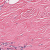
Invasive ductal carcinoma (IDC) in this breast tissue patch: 0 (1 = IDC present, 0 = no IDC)